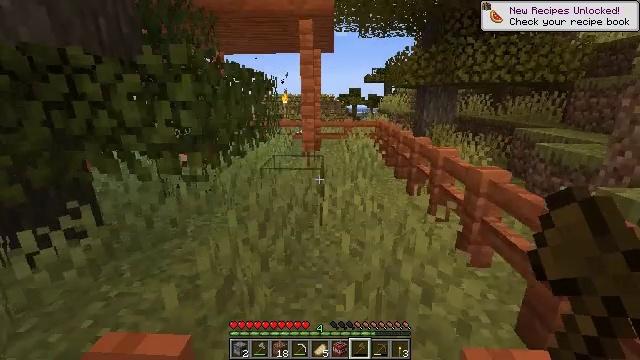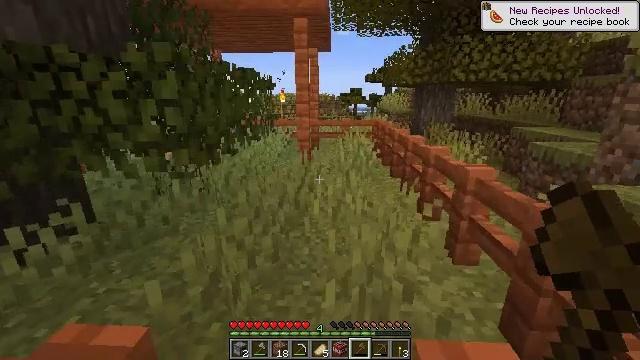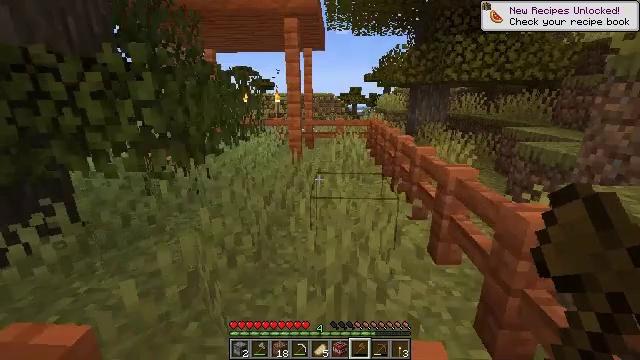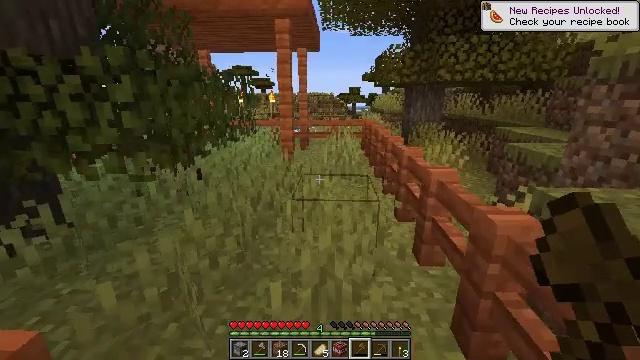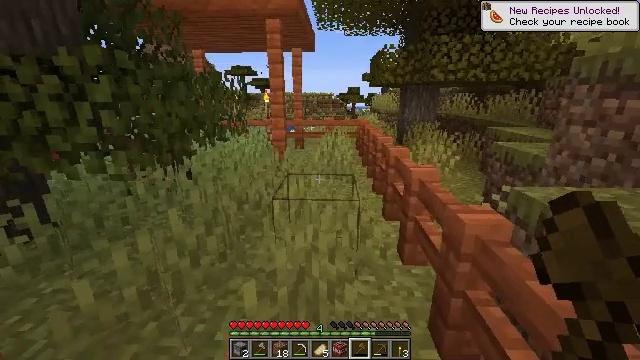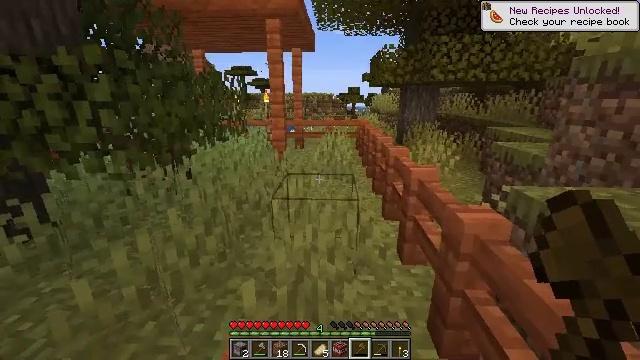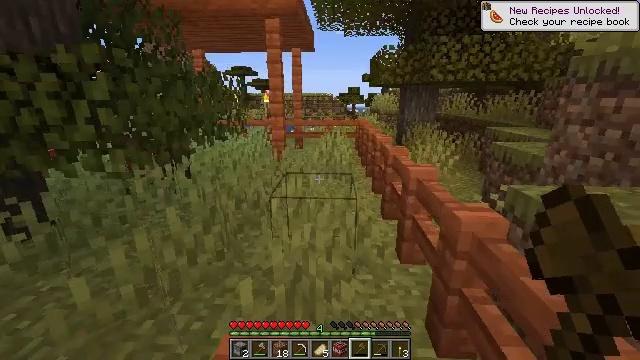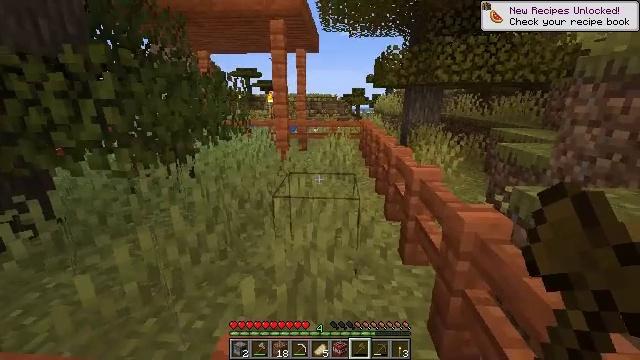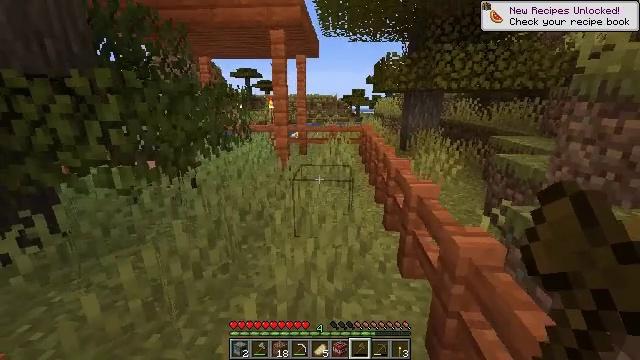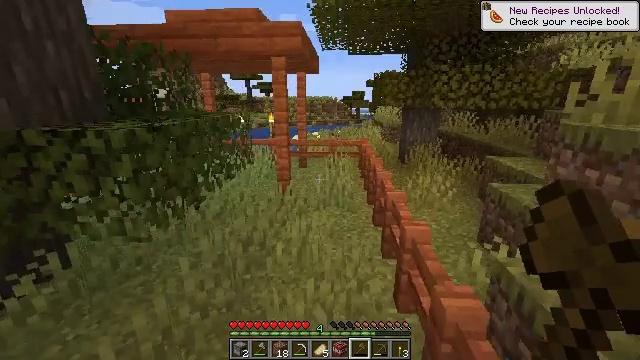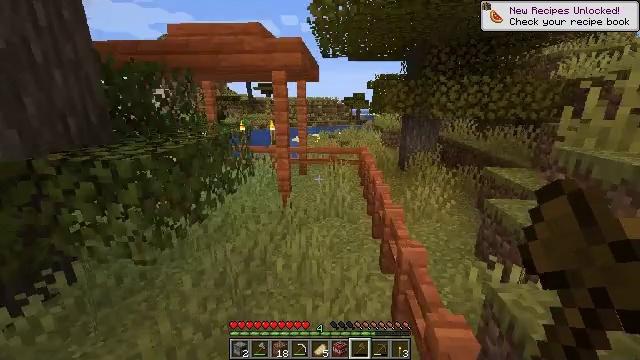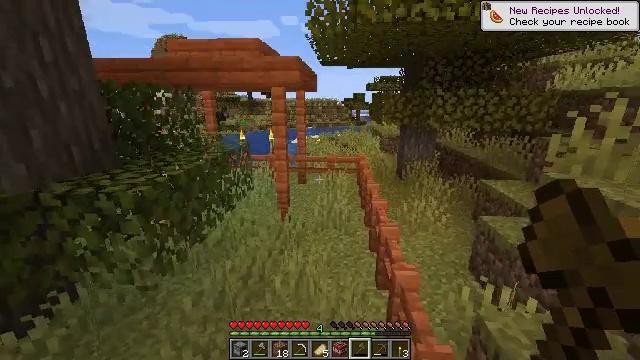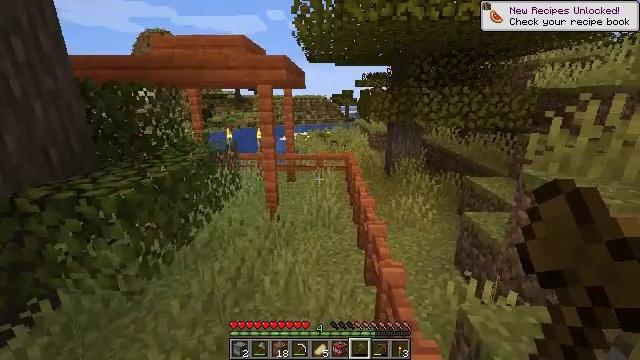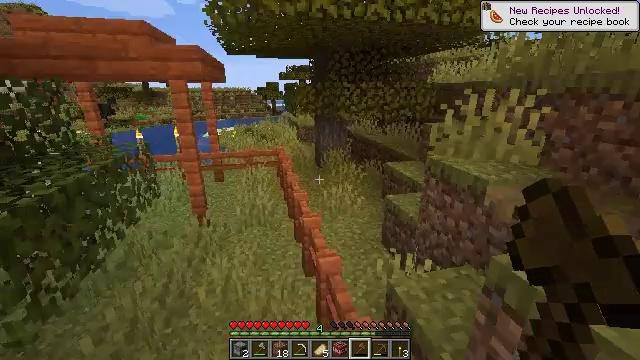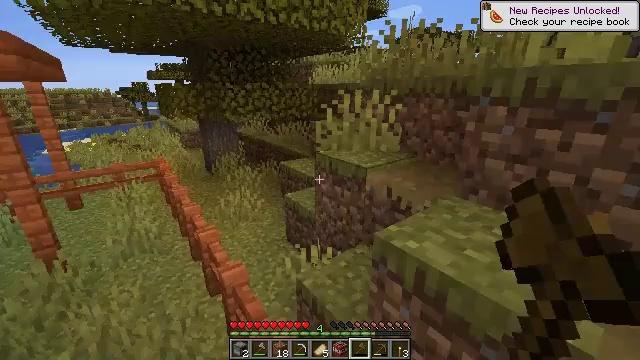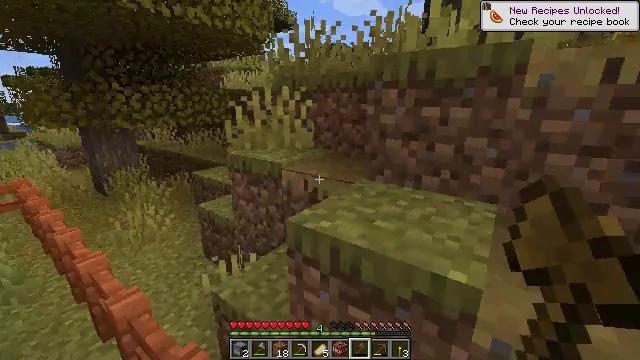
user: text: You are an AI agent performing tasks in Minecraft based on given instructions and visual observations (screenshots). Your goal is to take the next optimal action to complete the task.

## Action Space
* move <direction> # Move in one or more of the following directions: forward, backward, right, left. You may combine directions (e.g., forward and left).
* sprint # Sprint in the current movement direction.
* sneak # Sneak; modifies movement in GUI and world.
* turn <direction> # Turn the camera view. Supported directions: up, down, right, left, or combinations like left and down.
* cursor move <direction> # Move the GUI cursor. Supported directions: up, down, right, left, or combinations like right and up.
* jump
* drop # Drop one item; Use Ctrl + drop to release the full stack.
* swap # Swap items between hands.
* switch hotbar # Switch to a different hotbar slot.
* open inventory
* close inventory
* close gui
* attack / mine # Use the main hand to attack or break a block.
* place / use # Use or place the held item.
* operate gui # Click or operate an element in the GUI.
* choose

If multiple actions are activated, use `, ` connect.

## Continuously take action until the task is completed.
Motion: motion action
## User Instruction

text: Recover the brewing stand by mining it.
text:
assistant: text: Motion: move right
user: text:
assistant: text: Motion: move right
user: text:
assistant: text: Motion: move right
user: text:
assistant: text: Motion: move right
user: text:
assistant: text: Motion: no_op
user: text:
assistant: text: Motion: no_op
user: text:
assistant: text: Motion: no_op
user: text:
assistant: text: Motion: move forward, jump
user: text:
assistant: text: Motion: move forward and move right, jump
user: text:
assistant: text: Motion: move forward and move right, jump
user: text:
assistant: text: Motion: move forward and move right, jump
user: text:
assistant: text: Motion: move right, turn right, jump
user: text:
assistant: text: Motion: move right, turn right and down, jump
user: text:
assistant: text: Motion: move right, turn right
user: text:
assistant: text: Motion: move right, turn right and up
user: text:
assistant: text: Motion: turn right and up
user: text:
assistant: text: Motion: turn right
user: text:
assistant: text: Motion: no_op
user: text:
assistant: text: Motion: move forward
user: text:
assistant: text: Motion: move forward, turn left, jump
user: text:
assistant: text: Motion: move forward, jump
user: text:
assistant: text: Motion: move forward, turn right and up, jump
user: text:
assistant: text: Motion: move forward, turn right and up, jump
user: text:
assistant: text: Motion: move forward, turn right and up, jump
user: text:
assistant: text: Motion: move forward, turn right and up
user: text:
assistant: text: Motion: move forward, turn right and up
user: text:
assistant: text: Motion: move forward, turn right
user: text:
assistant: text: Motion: move forward
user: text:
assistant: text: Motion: move forward, turn right
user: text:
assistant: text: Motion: move forward, turn right, jump